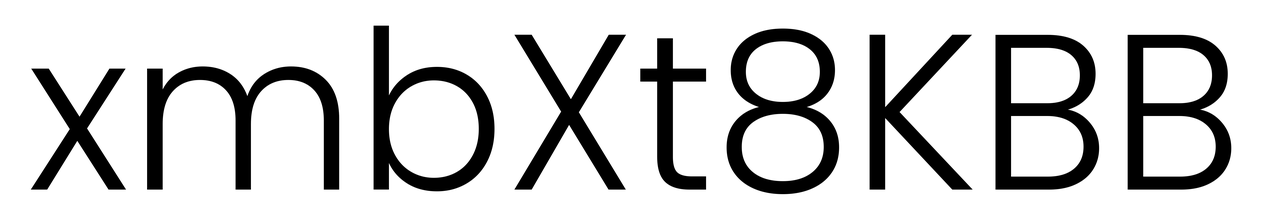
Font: Poppins-Light